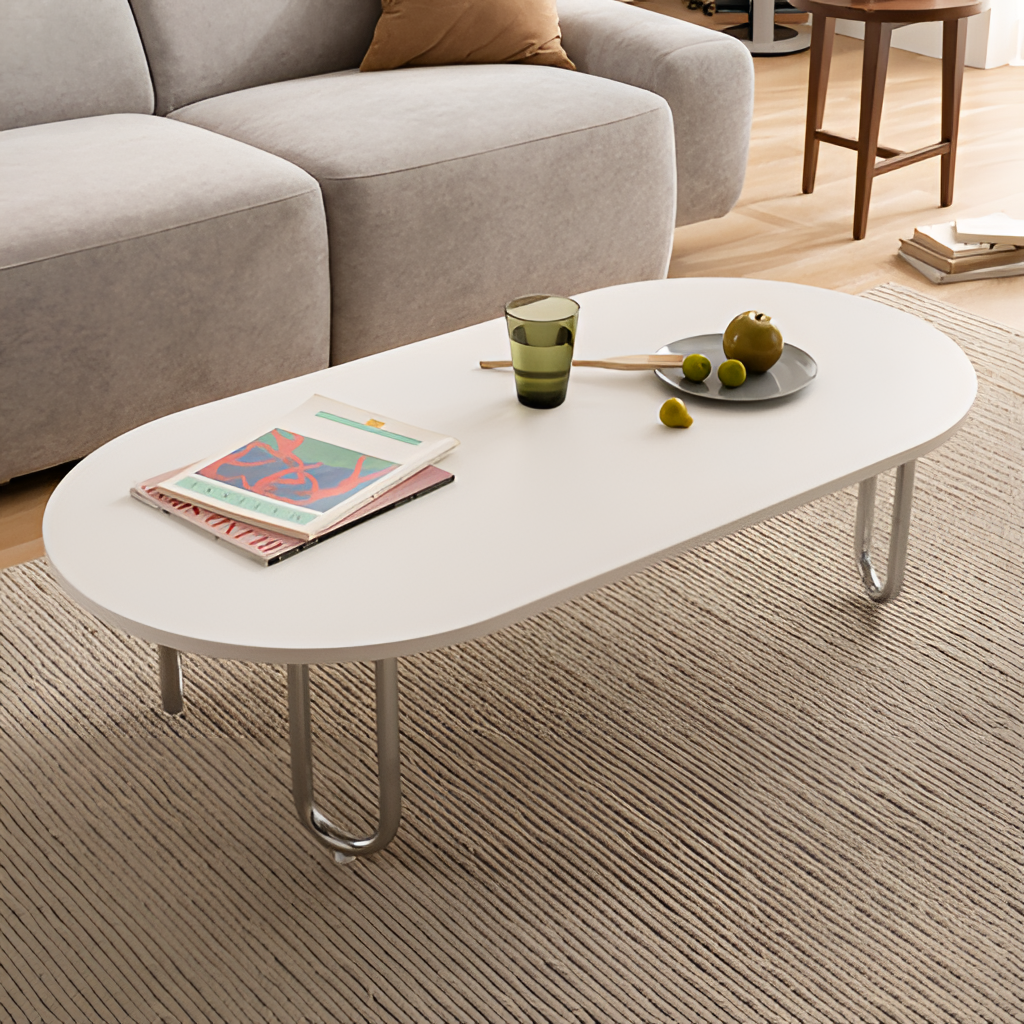
living room, white metal coffee table, modern, paint wallpaper, with solid pattern, wood flooring, with plank pattern